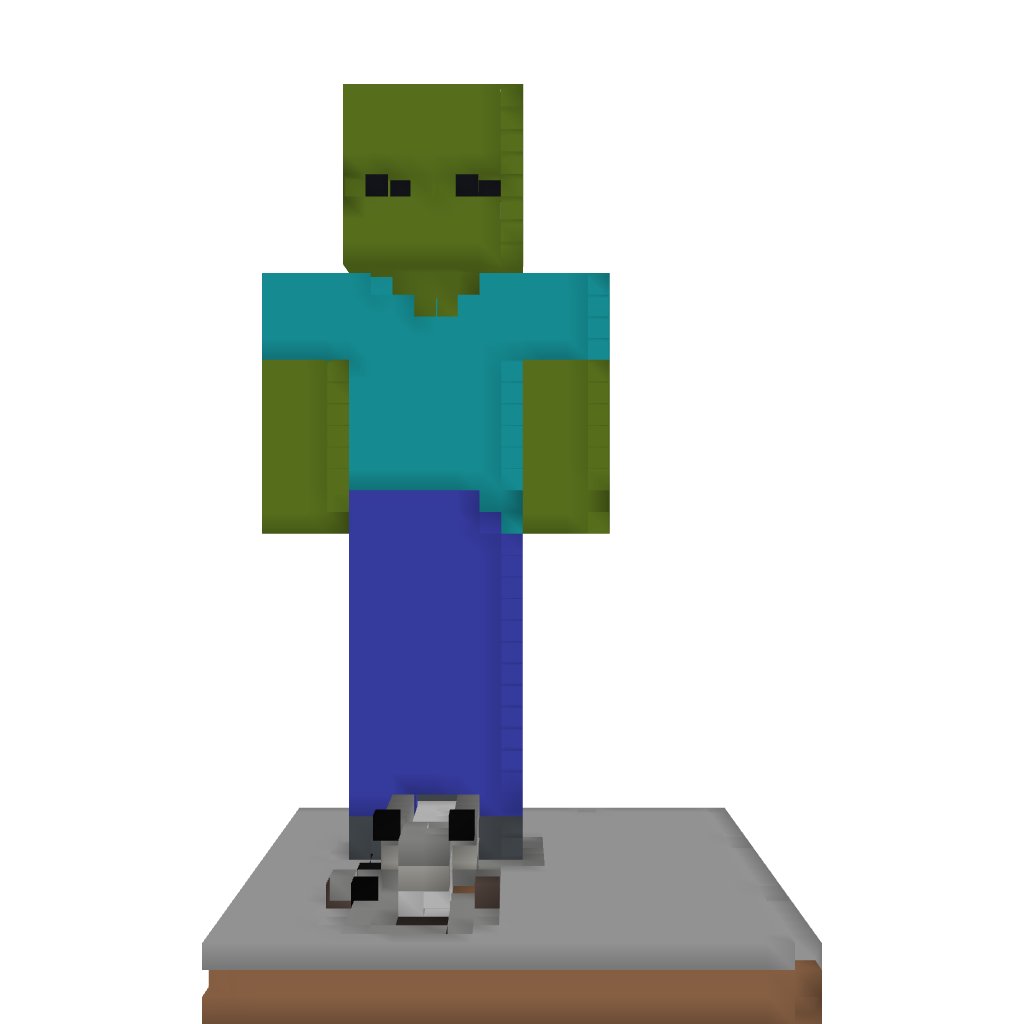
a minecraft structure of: Zombie Mob Farm